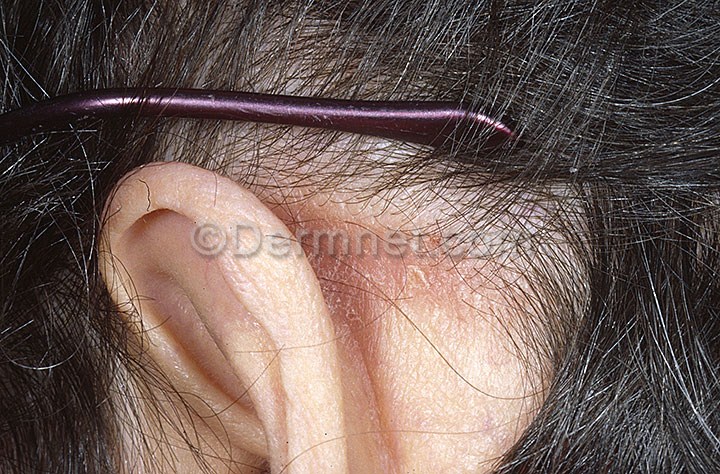
Disease: Psoriasis pictures Lichen Planus and related diseases